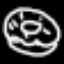
Label: donut